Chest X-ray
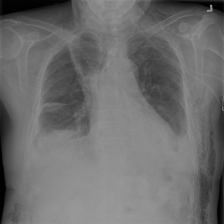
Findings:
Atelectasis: negative
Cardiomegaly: negative
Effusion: positive
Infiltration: negative
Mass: negative
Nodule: negative
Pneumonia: negative
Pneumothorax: negative
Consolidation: negative
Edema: negative
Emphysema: negative
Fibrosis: negative
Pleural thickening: negative
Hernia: negative